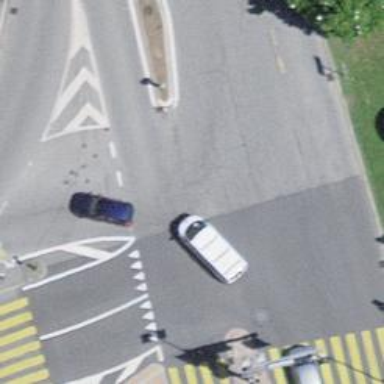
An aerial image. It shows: Road with traffic signals.